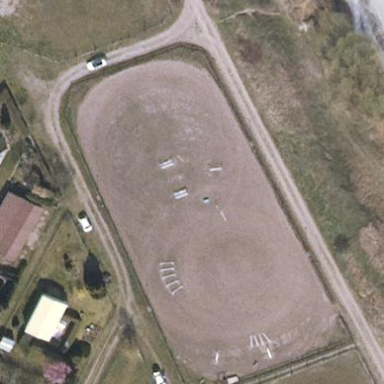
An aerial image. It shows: Equestrian pitch for leisure land sports.